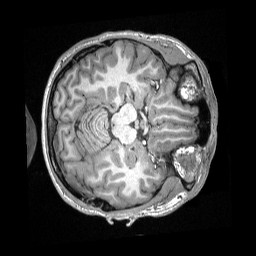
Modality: T1w
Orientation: axial
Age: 19
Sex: male
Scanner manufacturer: siemens
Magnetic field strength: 3 T
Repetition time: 2.3 s
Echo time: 0.00308 s